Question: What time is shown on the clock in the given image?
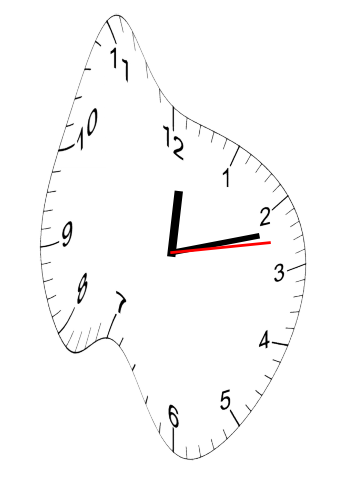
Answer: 12:12:13